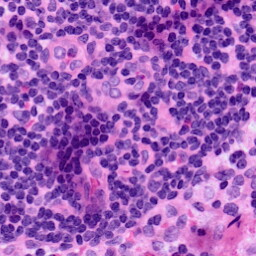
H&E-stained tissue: LymphNode